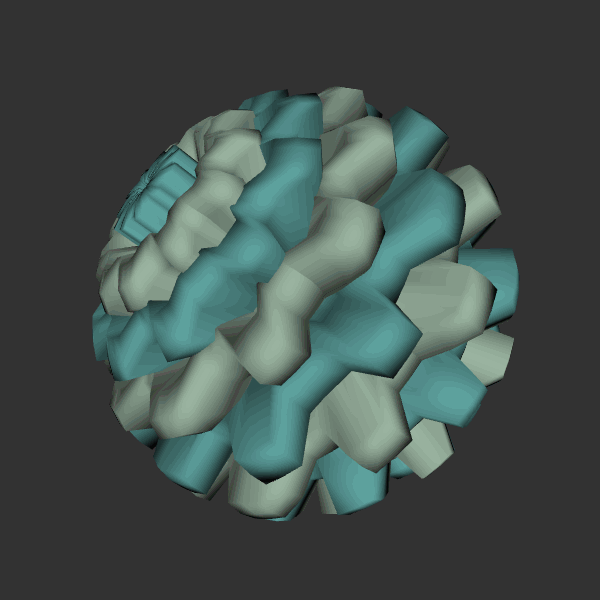
Background: dark